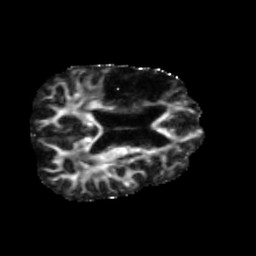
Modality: FA
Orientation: axial
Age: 75
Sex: male
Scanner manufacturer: siemens
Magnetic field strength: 3 T
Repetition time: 5.47 s
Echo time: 0.0854 s